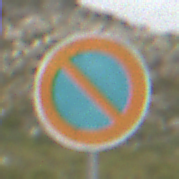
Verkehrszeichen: EingeschraenktesHalteverbot
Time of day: Midday
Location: Outdoor (Nature)
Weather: Overcast
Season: NotSpecified
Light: Natural